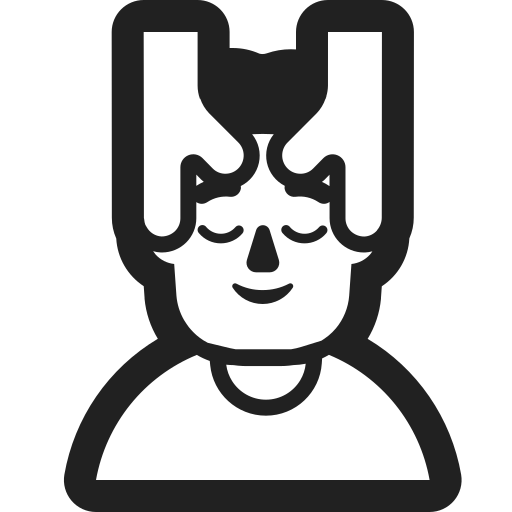
man getting massage high contrast default